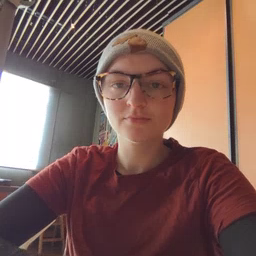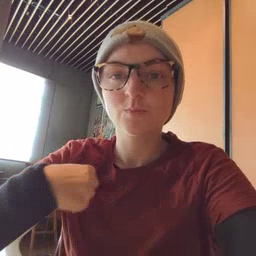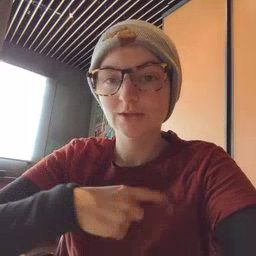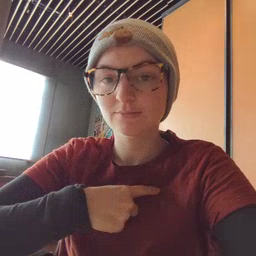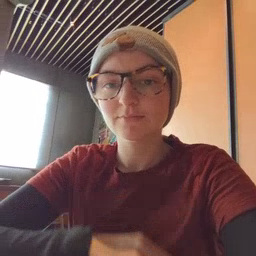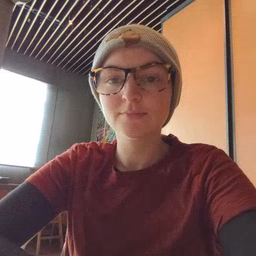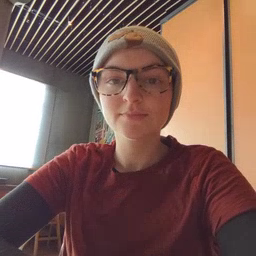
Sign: weus